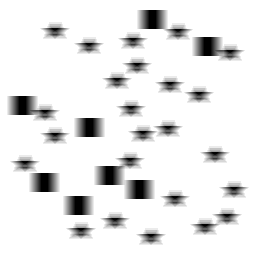
Squares: 8
Triangles: 0
Stars: 24
Total shapes: 32